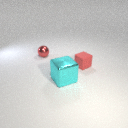
large cyan metal cube to the left of small red rubber cube